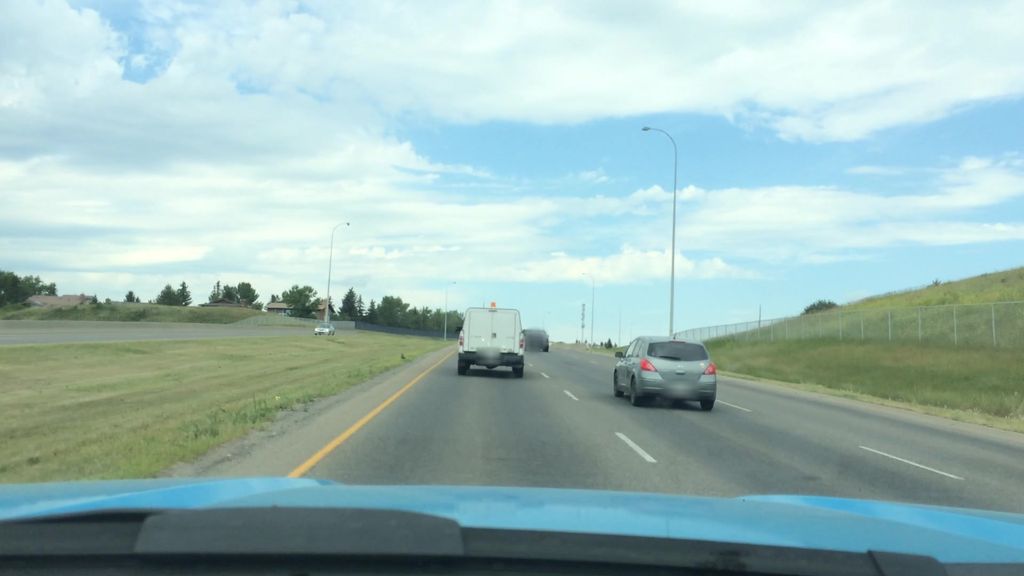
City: calgary